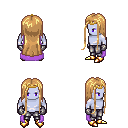
a pixel art fantasy rpg character, male body template, dark elf, purple skin, lavender cape, metal pants, light blonde extra-long hairstyle, gold tiara, metal gloves, gold boots, four views (front, back, left, right), 2x2 character sprite sheet, small pixel art, hard edges, no anti-aliasing